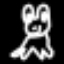
Label: frog